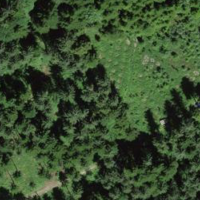
EUNIS habitat code: 43
Species observed at this site:
Sorbus aucuparia